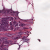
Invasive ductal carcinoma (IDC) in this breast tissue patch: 1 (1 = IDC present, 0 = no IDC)